Field crop: maize
Growth stage: 2
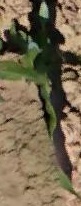
Species: maize